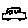
Label: car